Field crop: maize
Growth stage: 2
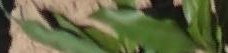
Species: maize